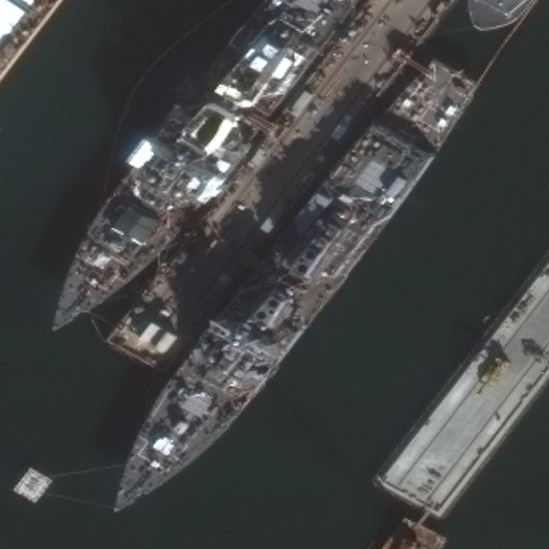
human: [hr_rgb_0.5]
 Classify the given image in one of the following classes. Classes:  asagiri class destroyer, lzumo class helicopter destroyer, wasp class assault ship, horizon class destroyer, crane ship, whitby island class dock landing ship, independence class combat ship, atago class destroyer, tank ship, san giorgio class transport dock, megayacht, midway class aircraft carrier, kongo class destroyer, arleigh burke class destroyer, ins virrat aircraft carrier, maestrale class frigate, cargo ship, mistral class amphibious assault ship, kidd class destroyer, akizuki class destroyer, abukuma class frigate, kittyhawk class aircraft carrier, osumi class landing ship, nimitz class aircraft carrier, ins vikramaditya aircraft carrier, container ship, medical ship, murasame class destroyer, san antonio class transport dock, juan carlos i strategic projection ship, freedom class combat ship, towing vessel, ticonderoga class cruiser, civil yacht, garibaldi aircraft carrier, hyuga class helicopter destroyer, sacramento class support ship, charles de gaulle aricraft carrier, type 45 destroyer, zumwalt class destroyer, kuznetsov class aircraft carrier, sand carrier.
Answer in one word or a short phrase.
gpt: Arleigh Burke class destroyer